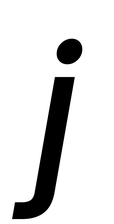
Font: Poppins-MediumItalic